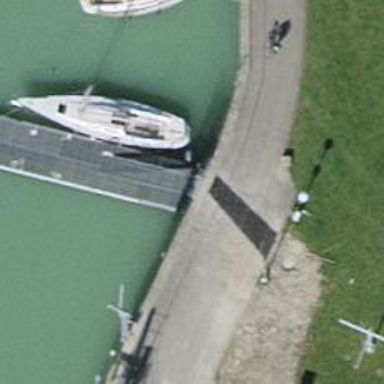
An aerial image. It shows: Man-made pier.